Aerial crown-view tile of a tropical tree (Barro Colorado Island, Panama), acquired 20250715:
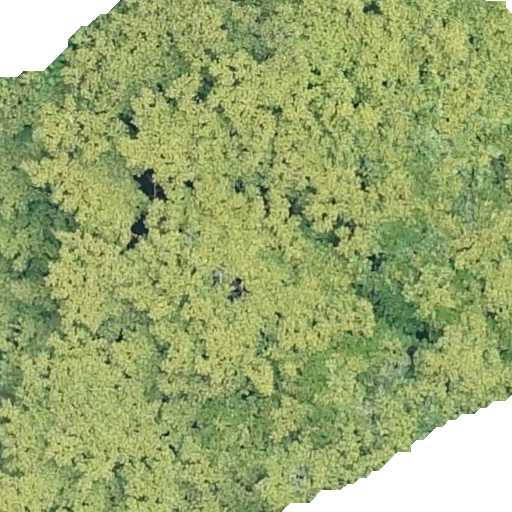
Species: Tachigali panamensis
GBIF accepted scientific name: Tachigali panamensis
Crown area: 488.603 m²